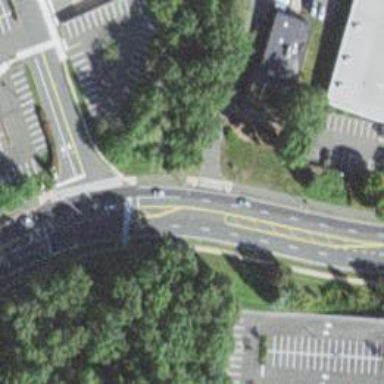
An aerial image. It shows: Asphalt cycleway with uncontrolled zebra crossing.